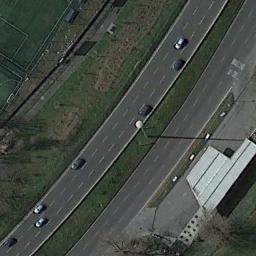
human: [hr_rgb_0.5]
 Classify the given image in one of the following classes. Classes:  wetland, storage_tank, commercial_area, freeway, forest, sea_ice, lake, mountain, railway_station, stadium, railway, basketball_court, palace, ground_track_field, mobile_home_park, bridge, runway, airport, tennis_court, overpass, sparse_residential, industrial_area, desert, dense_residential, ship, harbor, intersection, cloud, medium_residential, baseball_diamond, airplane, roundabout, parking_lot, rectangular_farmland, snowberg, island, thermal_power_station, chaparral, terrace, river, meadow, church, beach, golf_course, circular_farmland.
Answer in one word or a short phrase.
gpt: freeway